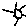
Label: sun